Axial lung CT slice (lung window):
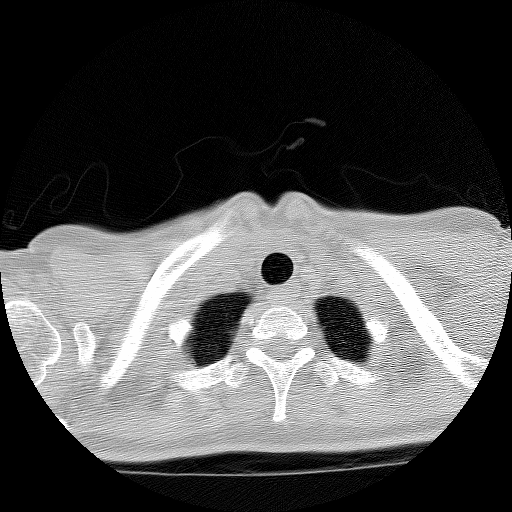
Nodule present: no